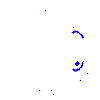
Particle: proton